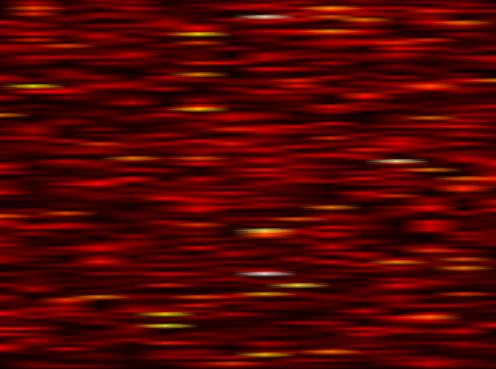
Label: FOFDM